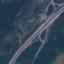
Label: Highway